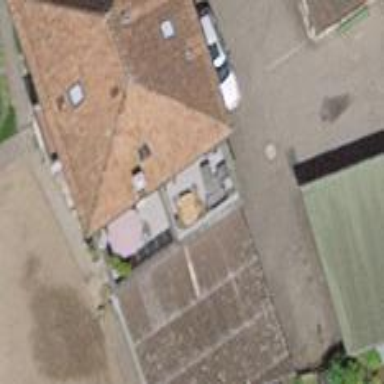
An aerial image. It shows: Residential building.